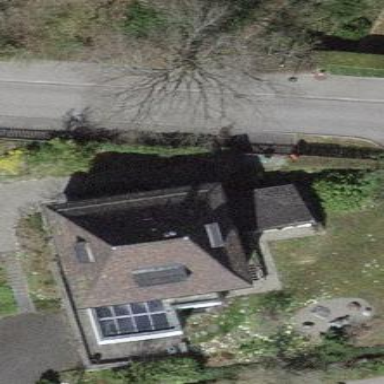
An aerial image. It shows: Residential building.